Field crop: maize
Growth stage: 1
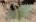
Species: datura